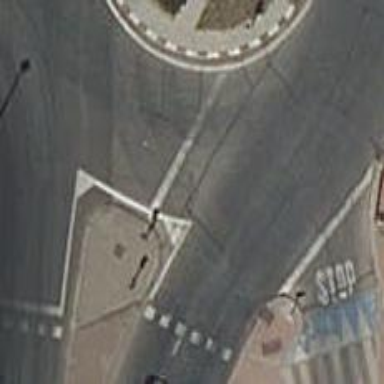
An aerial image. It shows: Tertiary road with asphalt surface leading to roundabout.